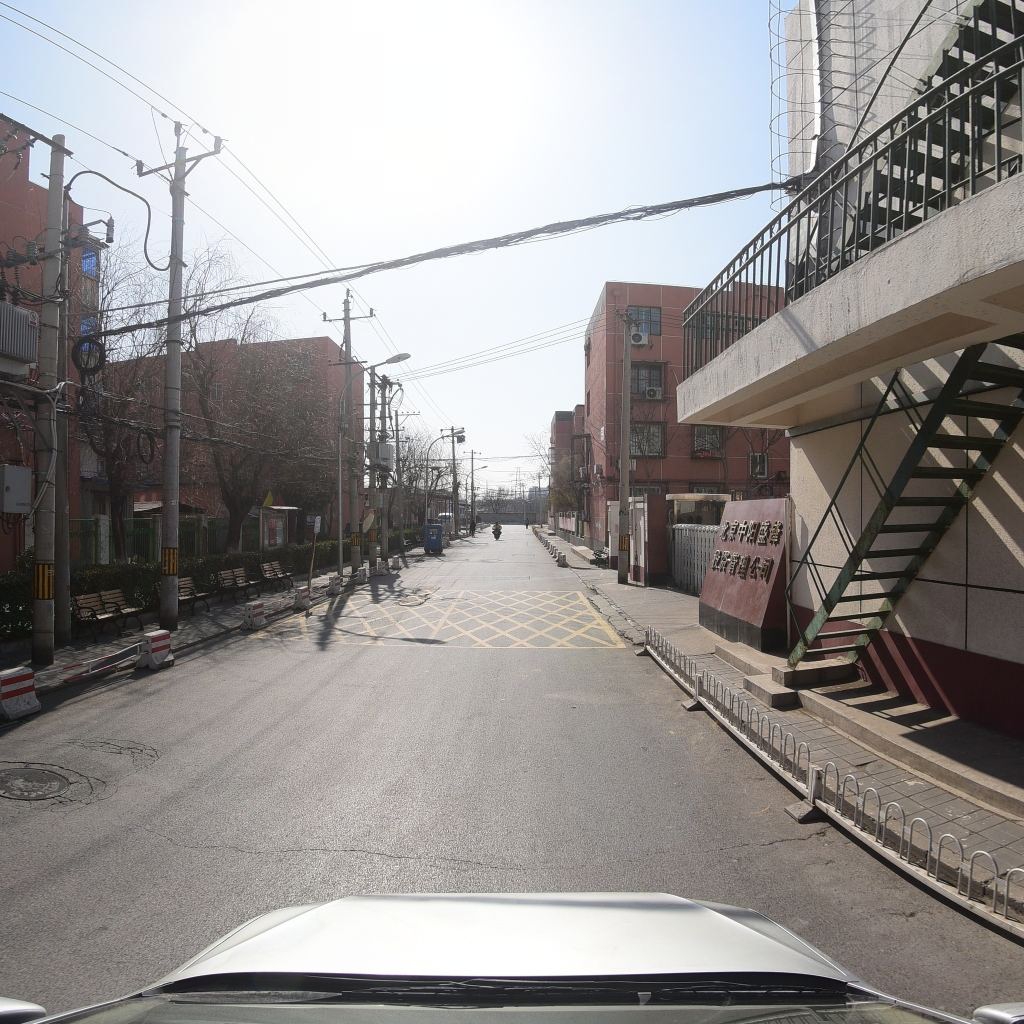
Region: Fengtai
Road damage annotations: alligator crack, transverse crack, manhole cover